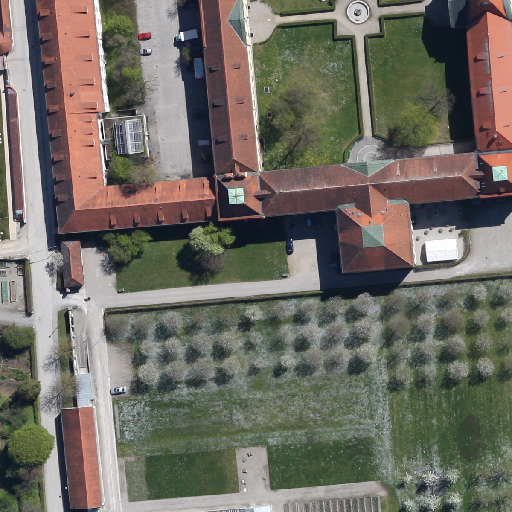
Referring expression: light-duty vehicle in the parking area